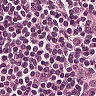
Metastatic tissue present: no